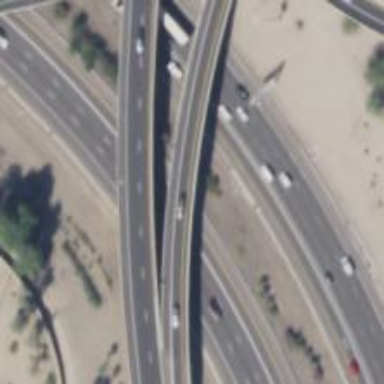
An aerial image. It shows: Bridge over motorway_link.